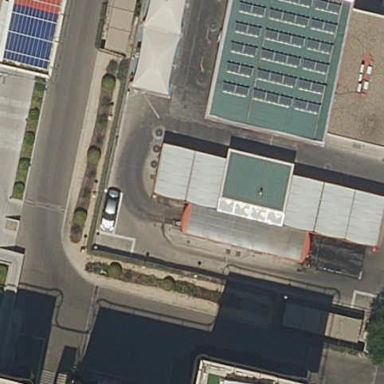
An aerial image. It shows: Car wash located under roof.